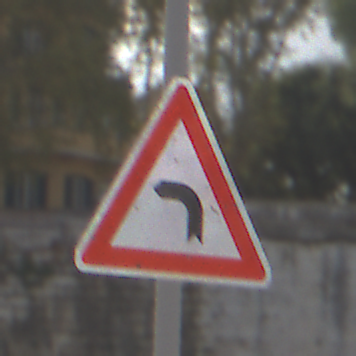
Verkehrszeichen: KurveLinks
Umgebung: Outdoor, Suburban
Tageszeit: MorningAfternoon
Wetter: PartlyCloudy
Licht: Natural
Jahreszeit: NotSpecified
Kontrast: HighContrast